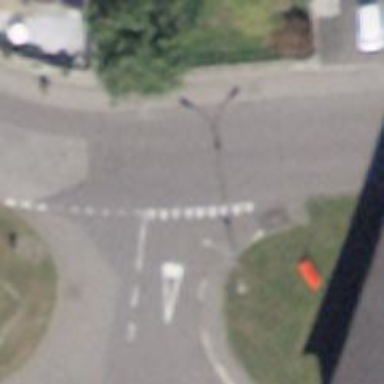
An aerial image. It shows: Road with "give way" sign.